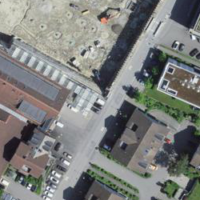
EUNIS habitat code: 54
Species observed at this site:
Phoenicurus ochruros
Turdus merula